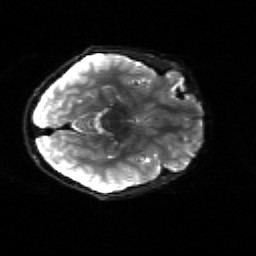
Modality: sbref
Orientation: axial
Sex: male
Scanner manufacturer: siemens
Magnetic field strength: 3 T
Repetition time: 5 s
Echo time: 0.071 s